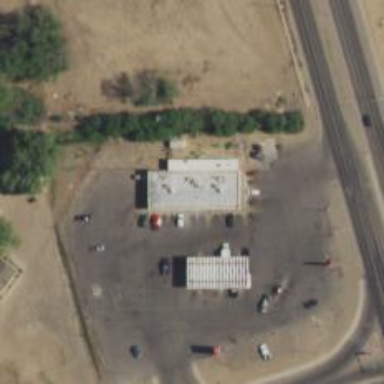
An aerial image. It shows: Convenience shop.